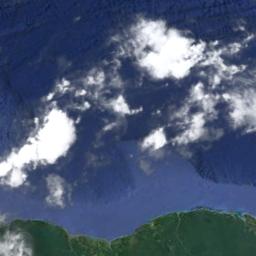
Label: cloud